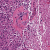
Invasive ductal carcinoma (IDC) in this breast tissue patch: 0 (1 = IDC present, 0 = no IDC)